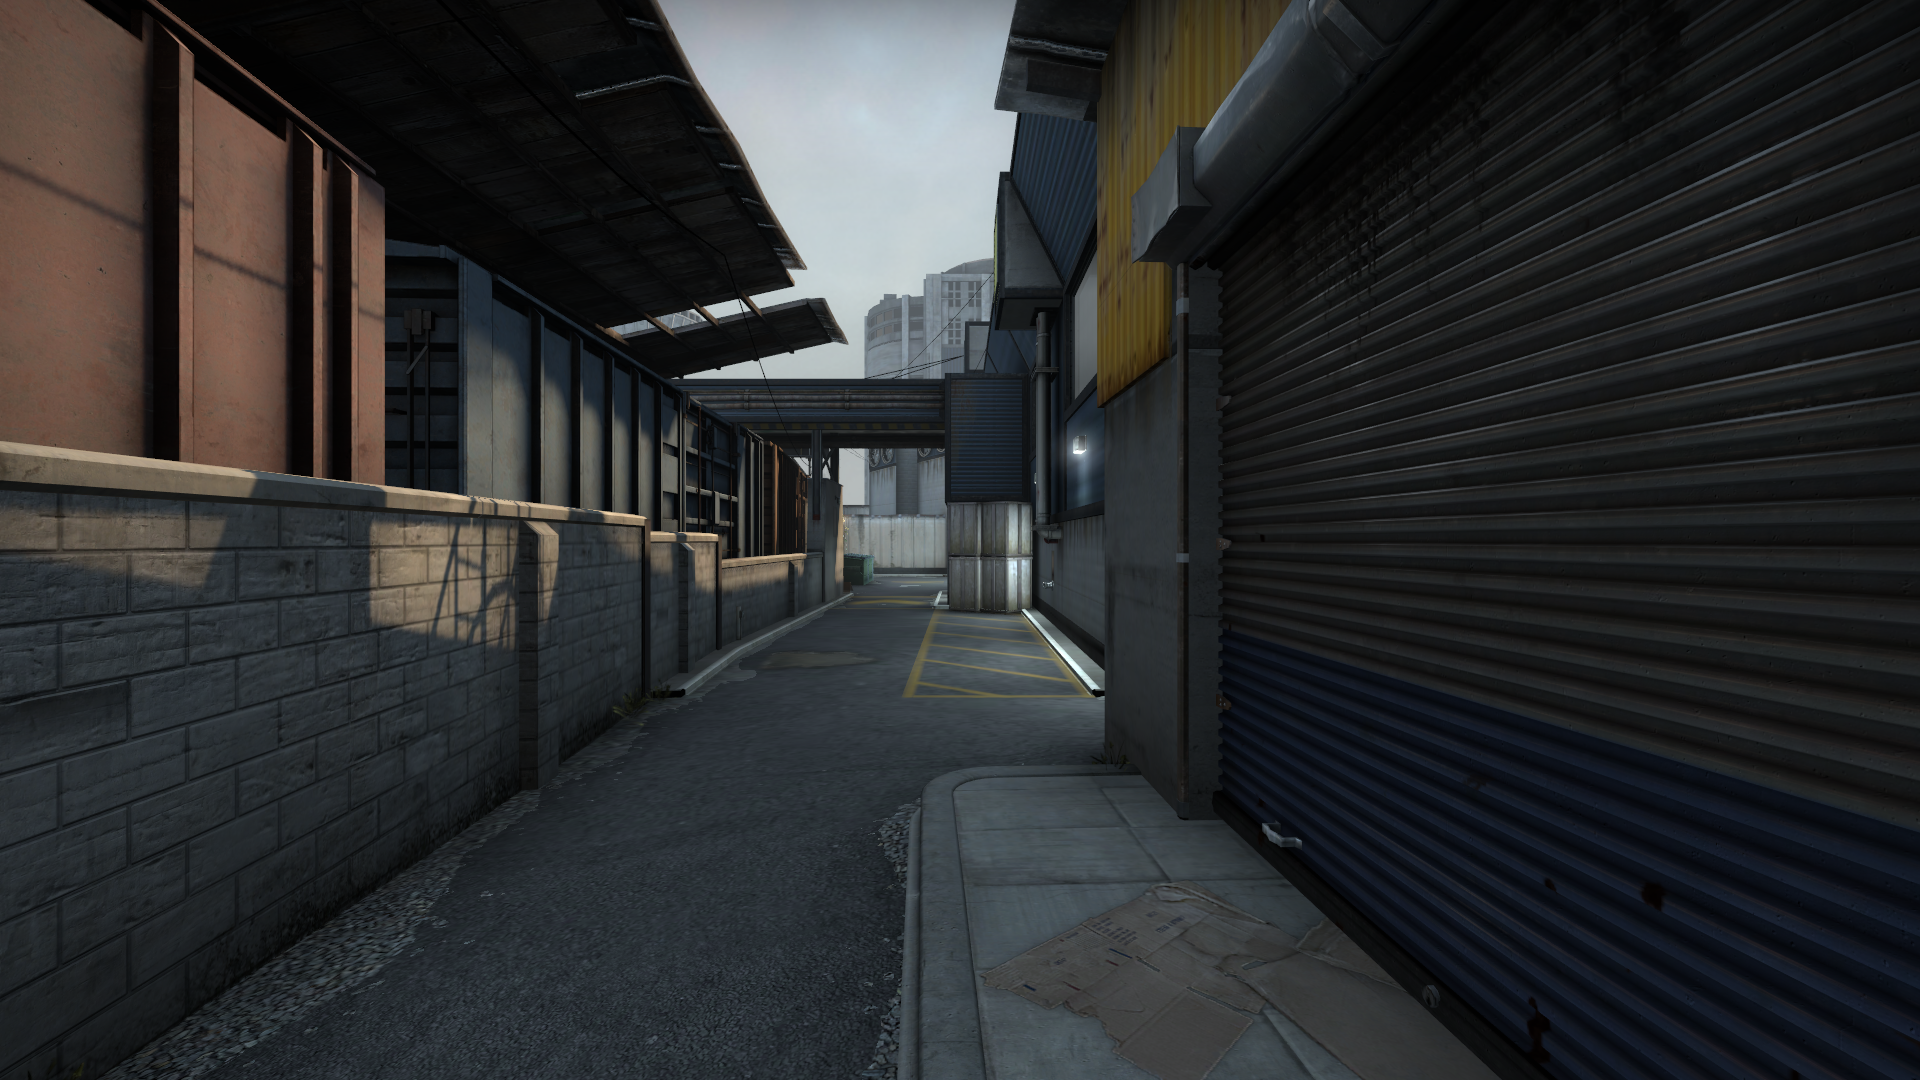
Map: de_train